Question: I have an UISwitch in my iOS 6 app, that's on and off image is customised.
'''
self.testSwitch.onImage = [UIImage imageNamed:@"on"];
self.testSwitch.offImage = [UIImage imageNamed:@"off"];
'''
I use 77 points wide and 22 points tall image for this purpose (154x44 in retina), as it is stated in the documentation. But my image does not fit to my uiswitch, it seems ugly, the default style hides my one, like on the attached image.

What should I set to make it work in a proper way?
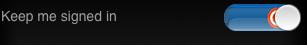
Answer: Apple doesn't have an Appearance API for 'UISwitch'. You can set a tint color property ('onTintColor'). But that's not what you want, I guess. The problem about customizing UISwitch is that there's the opportunity that Apple will reject your app.
But there are some APIs for a custom switch such as 'RCSwitch'(<URL>.